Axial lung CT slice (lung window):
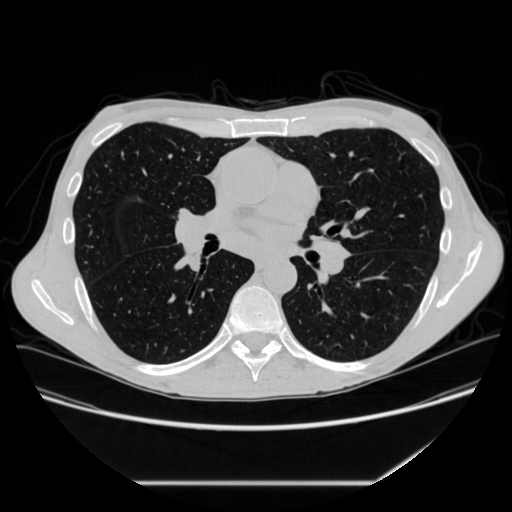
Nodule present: no